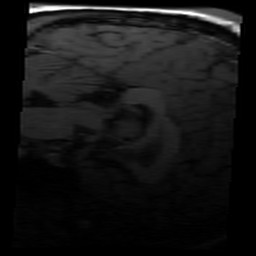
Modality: T1w
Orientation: sagittal